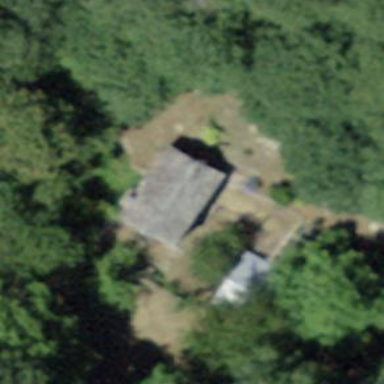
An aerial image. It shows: Cabin is depicted in the image.